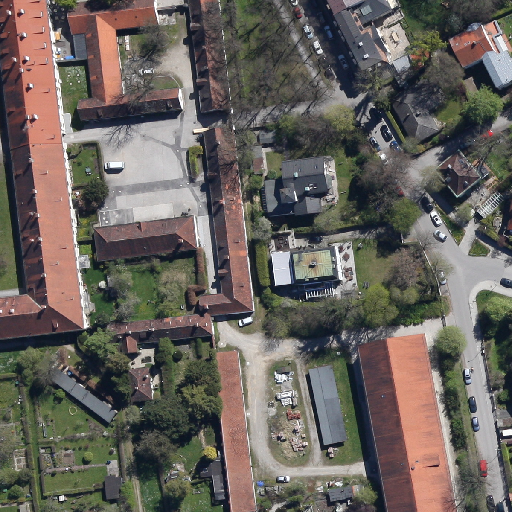
Referring expression: light-duty vehicle